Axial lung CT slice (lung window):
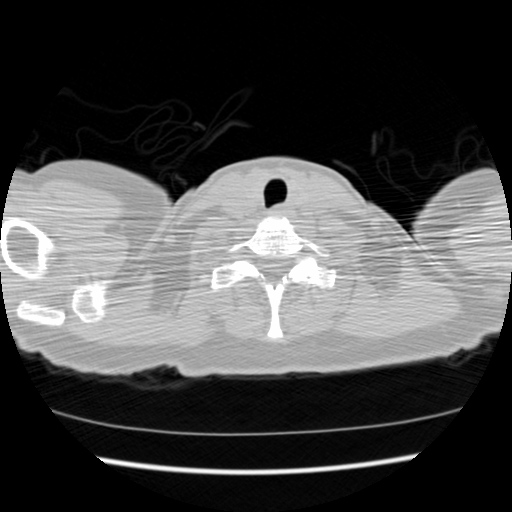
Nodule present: no